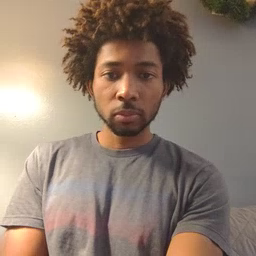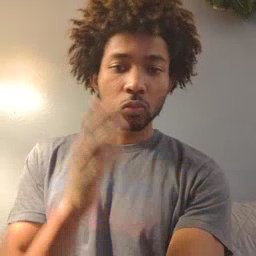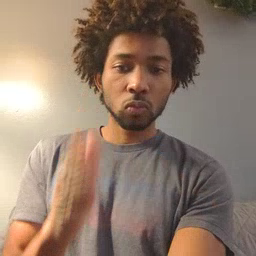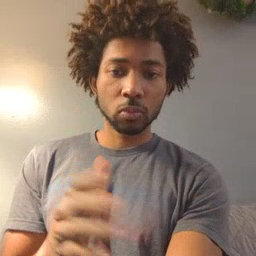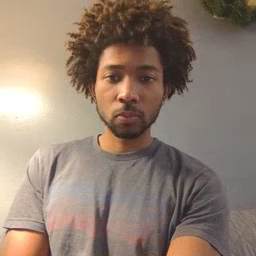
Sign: person